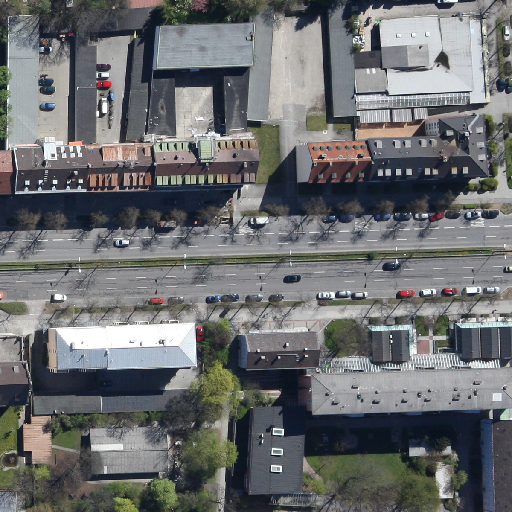
Referring expression: vehicle driving on the road